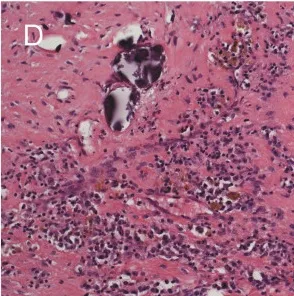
Histological. Findings. 20x H&E stain images of the lesion's wall showed calcified vessels, residues of blood and regions of chronic inflammation (D).
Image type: pathology (h&e)